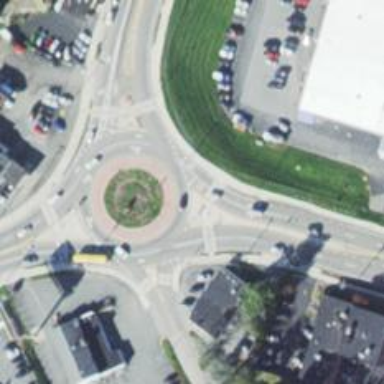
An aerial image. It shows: Secondary road with asphalt surface leading to roundabout.